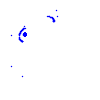
Particle: pion